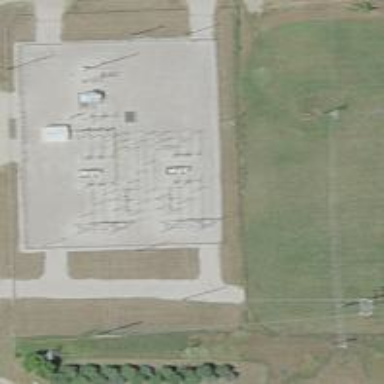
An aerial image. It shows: Switch for power supply.